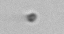
Label: nanoplankton_mix